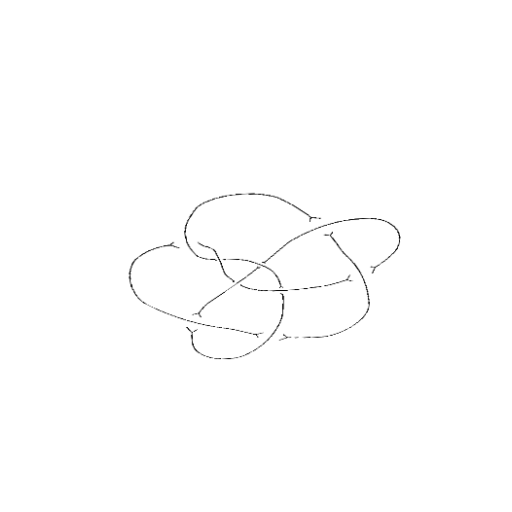
Crossing number: 9